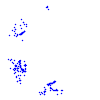
Particle: kaon